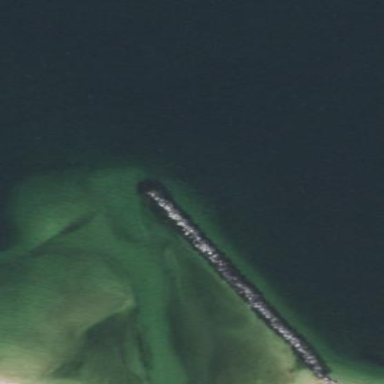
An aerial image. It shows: Breakwater structure.